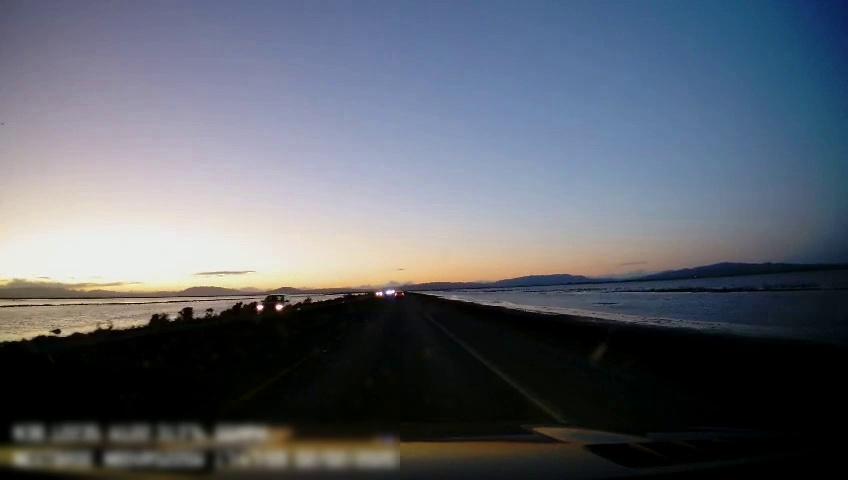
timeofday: Dusk/Dawn/Twilight
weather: Sunny
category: Drivable Space
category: Vehicles | Car
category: Vehicles | Car
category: Lanes | Current Lane
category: Lanes | Current Lane